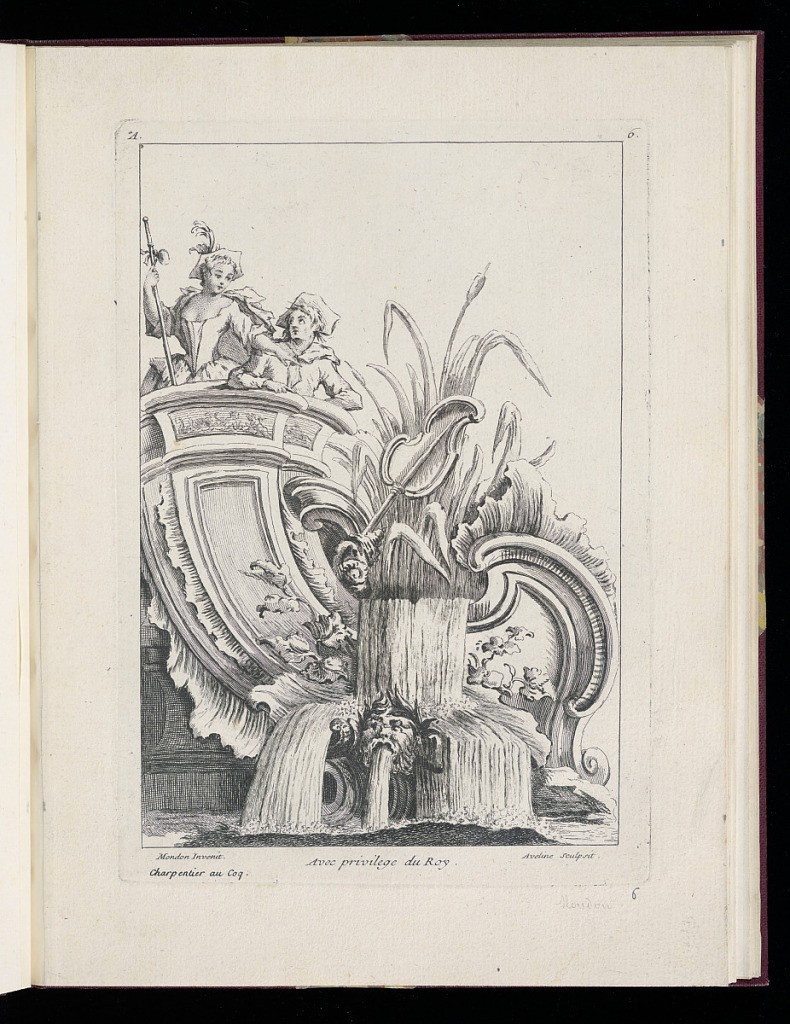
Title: Rocaille Fountain Design
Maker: François-Thomas Mondon, French, 1709 – 1755
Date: after 1736
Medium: Etching on laid paper
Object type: Print
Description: A print from a series of seven designs for rococo ornament, cartouches and vignettes of figures and rocaille motifs. A fantastical fountain, featuring C-scrolls, shell, and fluting motifs with a male mascaron, foliage and a shell and reeds in the background, a frieze with figures along the top of the fountain with a man and a woman standing on the top of the fountain, the woman pointing towards the fountain. The plate is numbered, signed and with an address.